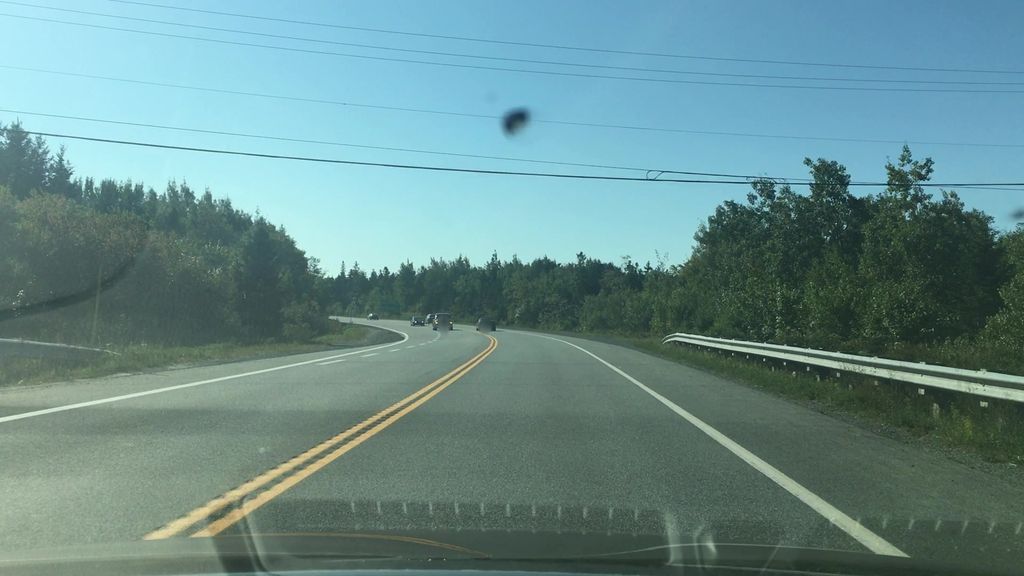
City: halifax